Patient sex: M
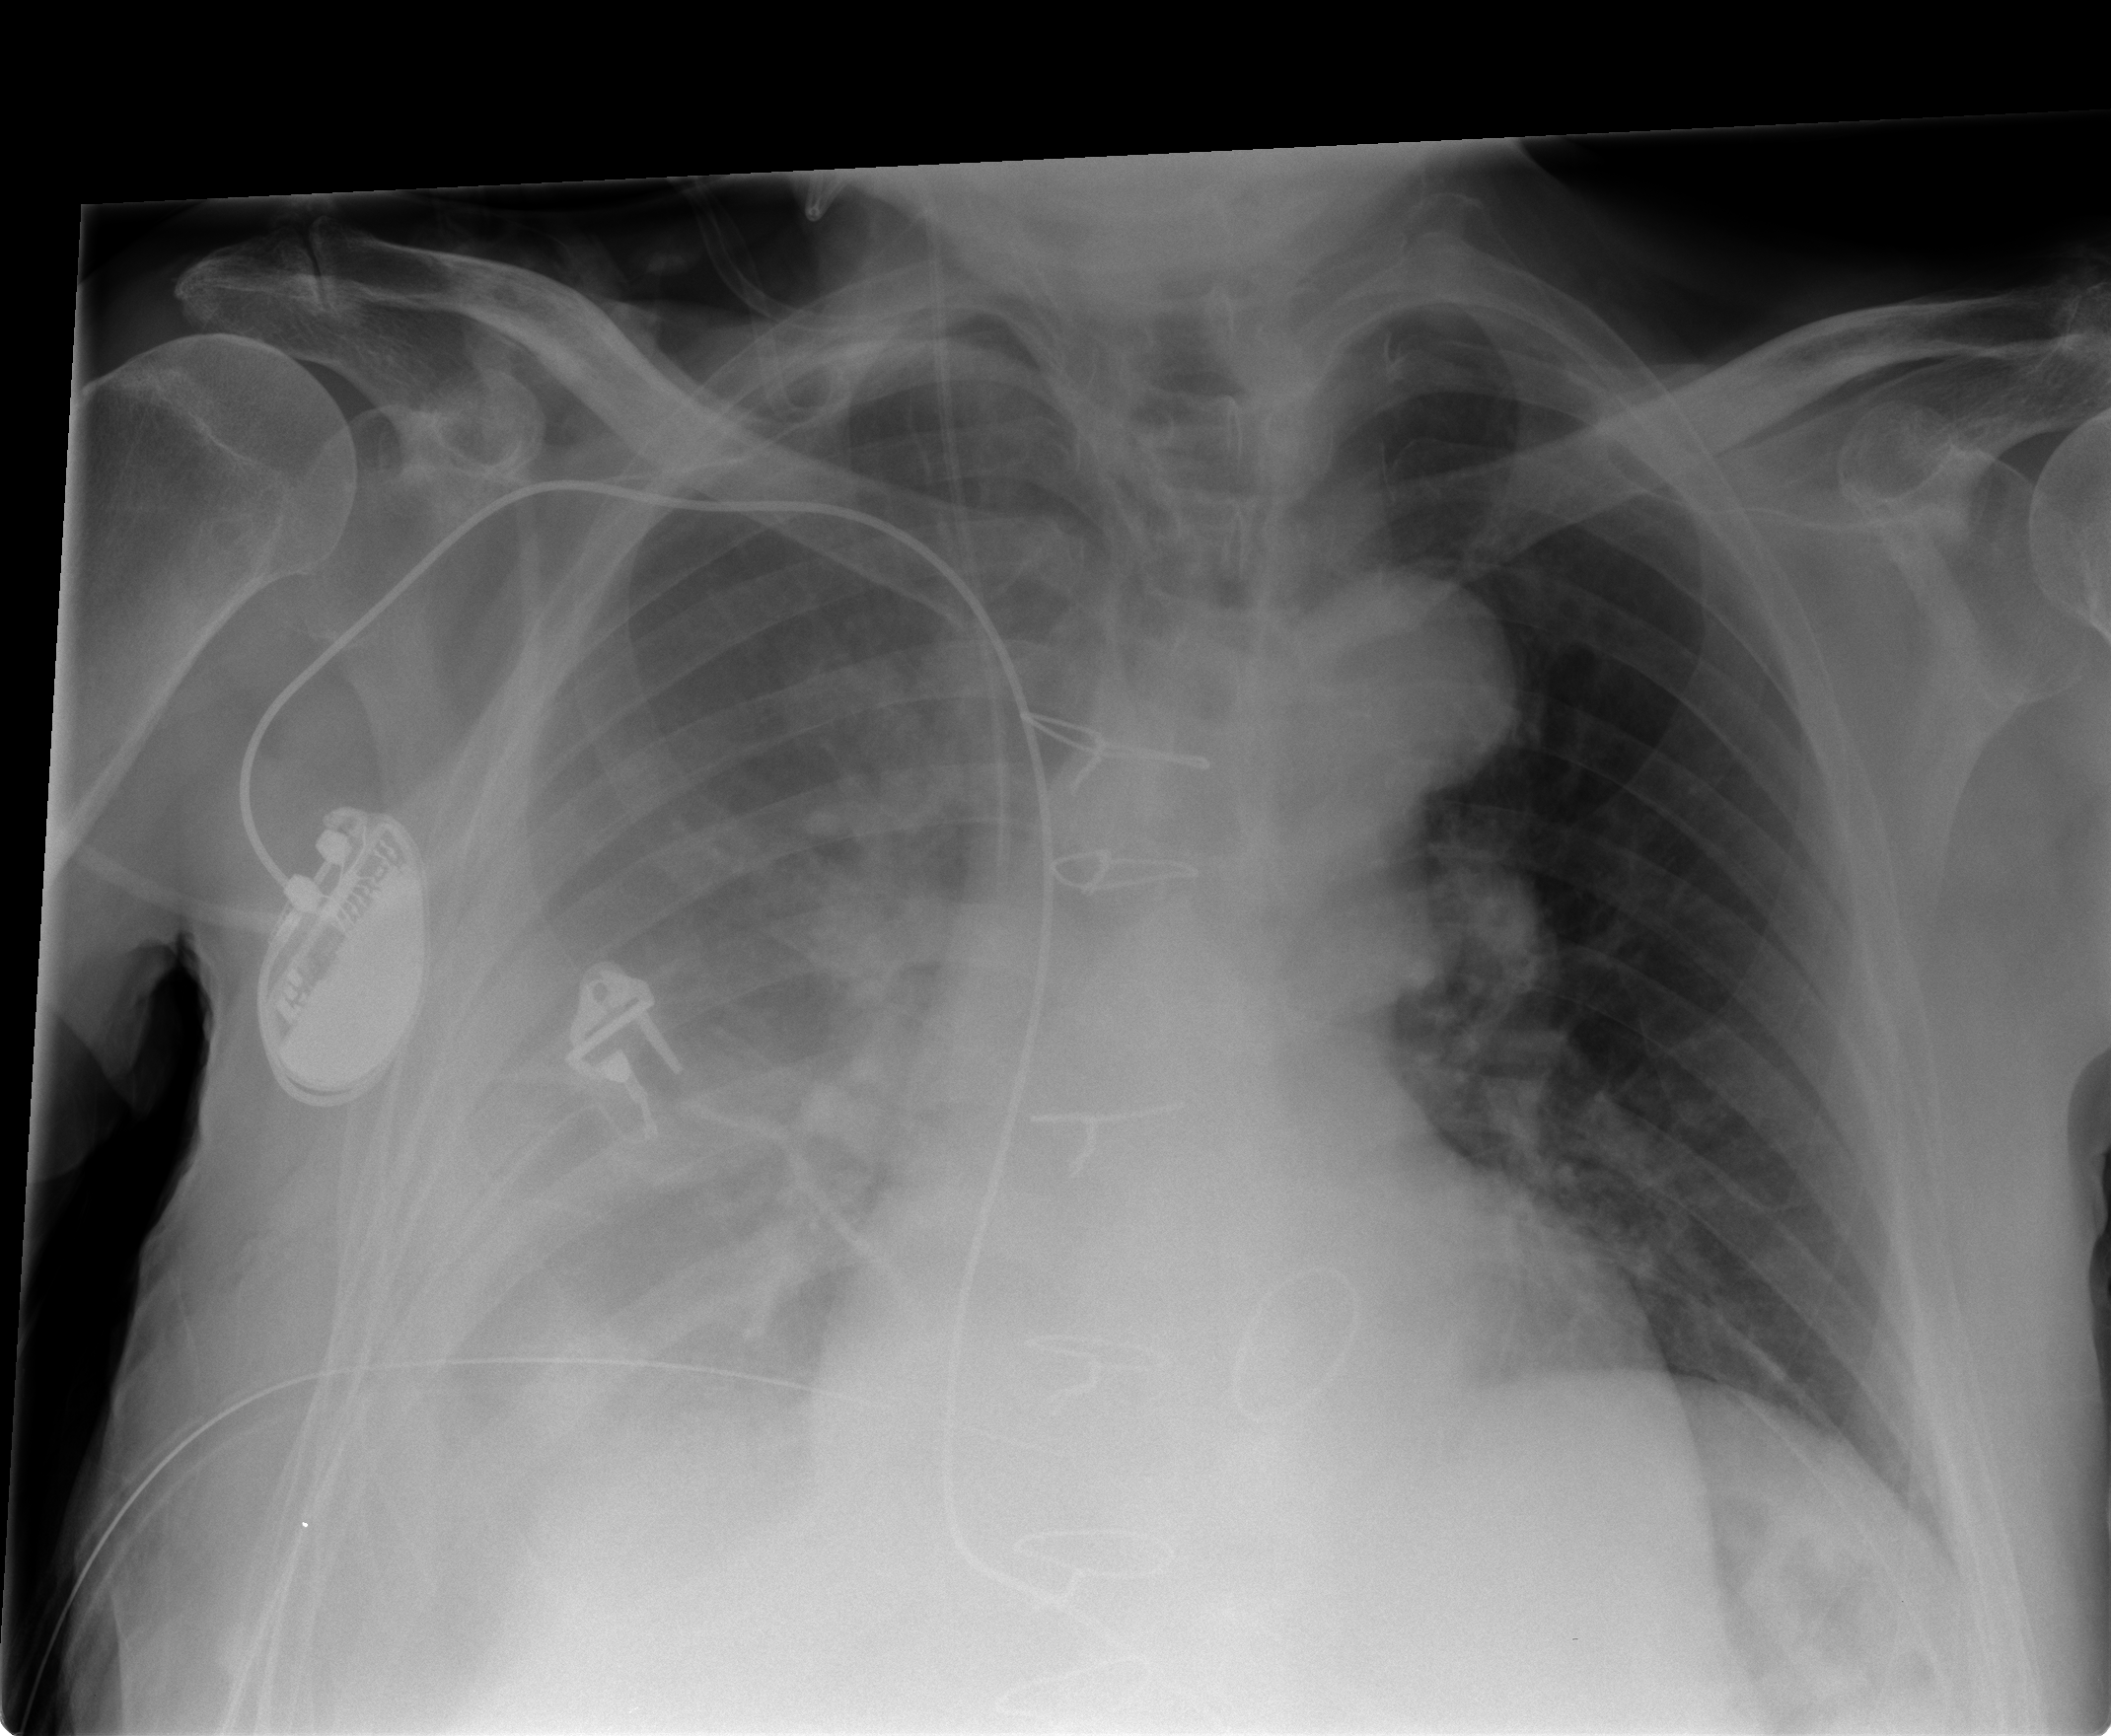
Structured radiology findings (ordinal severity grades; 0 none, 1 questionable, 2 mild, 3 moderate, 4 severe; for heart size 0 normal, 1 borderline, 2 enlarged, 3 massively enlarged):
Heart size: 1
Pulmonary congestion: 1
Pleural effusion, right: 3
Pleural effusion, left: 1
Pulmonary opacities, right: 0
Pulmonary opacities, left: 0
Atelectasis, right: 2
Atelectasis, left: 0